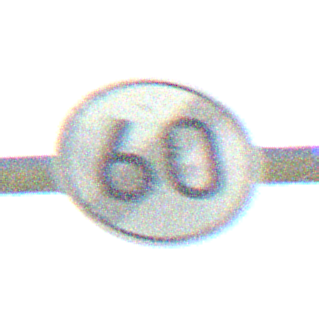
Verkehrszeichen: EndeGeschwindigkeit60
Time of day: Night
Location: Outdoor (Nature)
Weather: Clear
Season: NotSpecified
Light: Natural